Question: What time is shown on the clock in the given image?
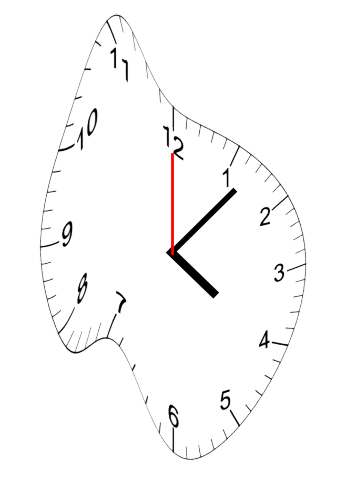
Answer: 04:07:00